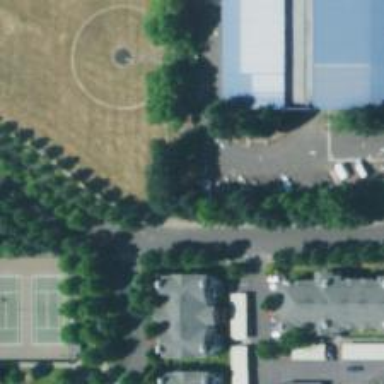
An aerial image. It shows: Driveway for service vehicles.